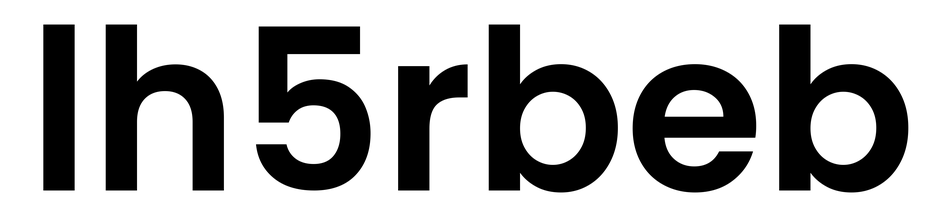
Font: Poppins-SemiBold